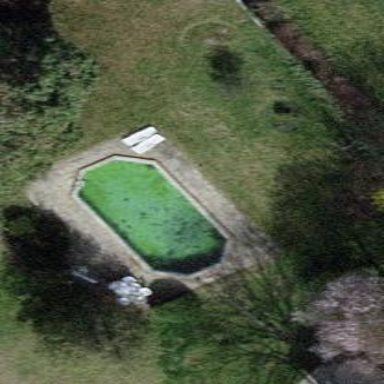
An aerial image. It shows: Swimming pool located in leisure land.